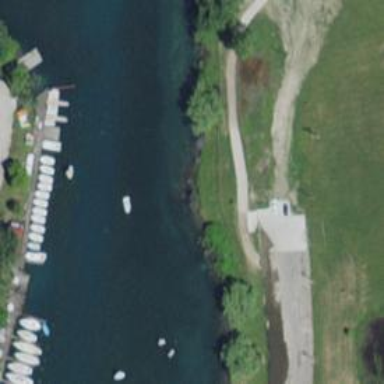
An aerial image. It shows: Slipway on leisure land.